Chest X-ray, AP view. Patient: 15 years old, sex M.
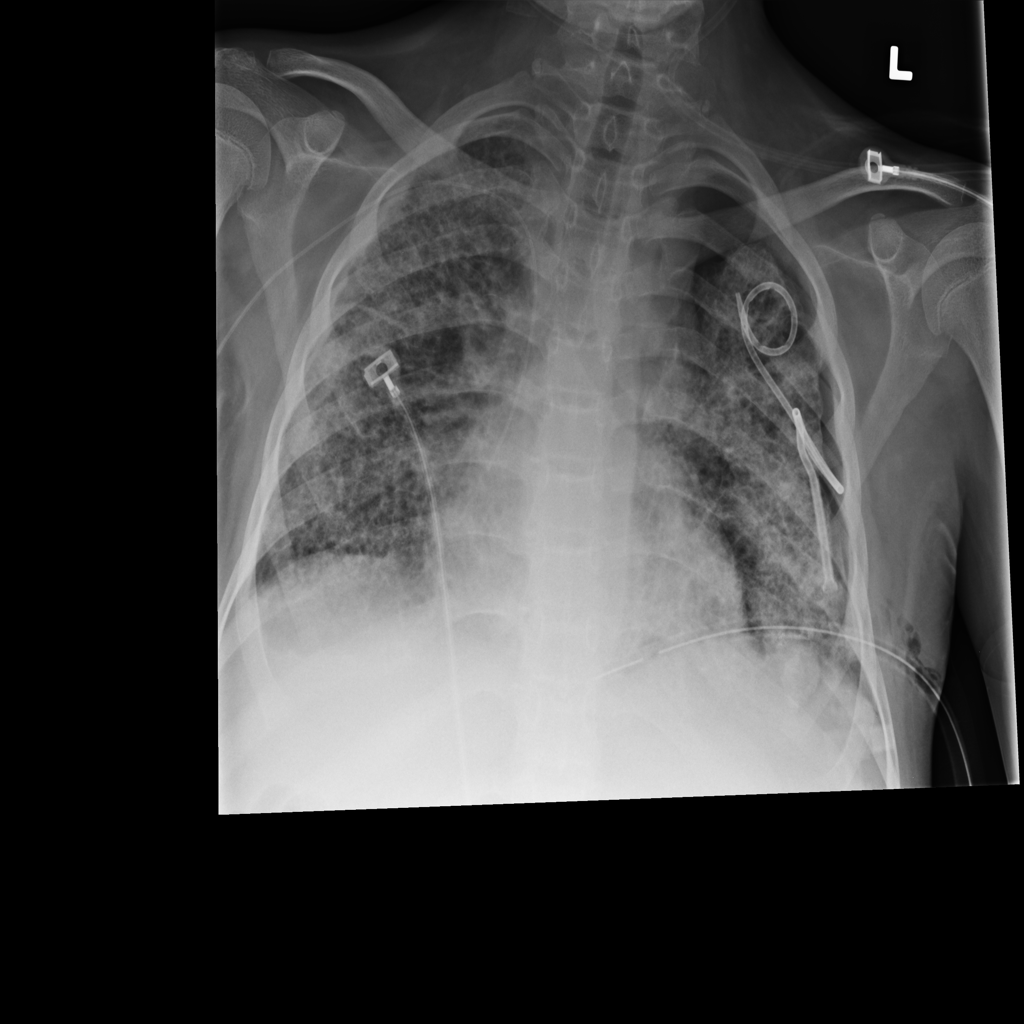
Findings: Emphysema, Infiltration, Pneumothorax